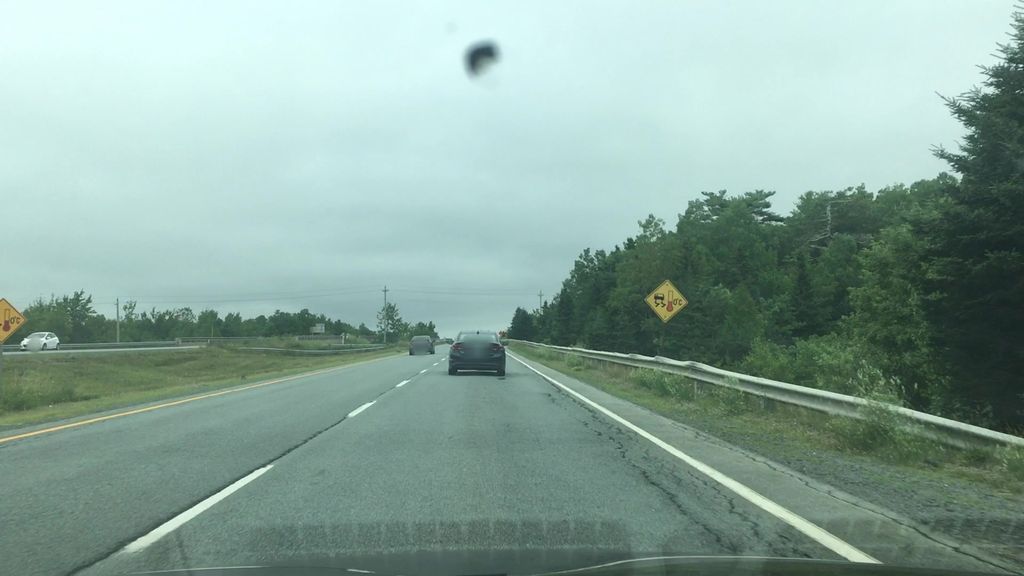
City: halifax